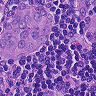
Metastatic tissue present: yes